Question: I'm an average Visual Studio programmer. I need a function or routine to add text to the button of an image not on it like I showed in the image

Ideas please.
[Edit]
- - - -
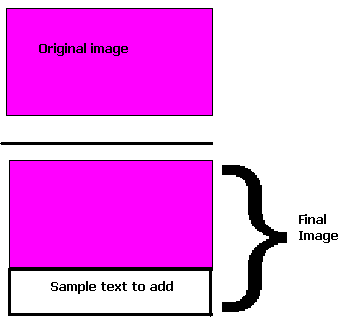
Answer: - Create a bitmap with the new size you want- Copy the original image at the top of the new bitmap- Write the text you want onto the new bitmap
Something like this: (untested)
'''
var bmp = Bitmap.FromFile("orig.jpg");
var newImage = new Bitmap(bmp.Width, bmp.Height + 50);
var gr = Graphics.FromImage(newImage);
gr.DrawImageUnscaled(bmp, 0, 0);
gr.DrawString("this is the added text", SystemFonts.DefaultFont, Brushes.Black ,
new RectangleF(0, bmp.Height, bmp.Width, 50));
newImage.Save("newImg.jpg");
'''